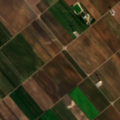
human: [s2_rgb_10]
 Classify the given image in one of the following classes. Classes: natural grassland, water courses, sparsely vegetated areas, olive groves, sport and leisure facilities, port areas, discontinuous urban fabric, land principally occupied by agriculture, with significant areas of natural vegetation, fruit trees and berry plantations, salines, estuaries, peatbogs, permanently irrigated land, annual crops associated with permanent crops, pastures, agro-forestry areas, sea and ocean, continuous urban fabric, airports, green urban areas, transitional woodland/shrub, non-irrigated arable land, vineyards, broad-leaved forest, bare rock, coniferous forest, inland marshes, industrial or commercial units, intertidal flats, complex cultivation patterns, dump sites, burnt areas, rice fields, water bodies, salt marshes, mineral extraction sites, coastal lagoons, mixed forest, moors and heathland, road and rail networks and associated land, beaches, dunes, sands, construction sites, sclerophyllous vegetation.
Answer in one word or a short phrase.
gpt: non-irrigated arable land, vineyards, complex cultivation patterns